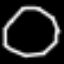
Label: octagon